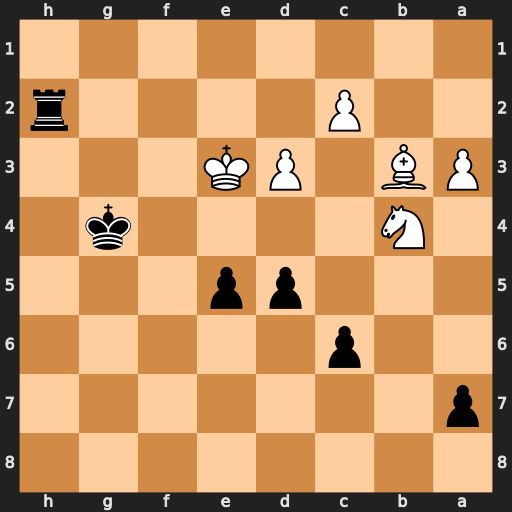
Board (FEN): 8/p7/2p5/3pp3/1N4k1/PB1PK3/2P4r/8
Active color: b
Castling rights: -
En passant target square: -
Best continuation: d4+ Ke4 Re2#